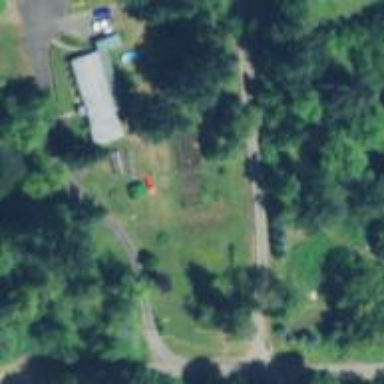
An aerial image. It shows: Driveway for service vehicles.